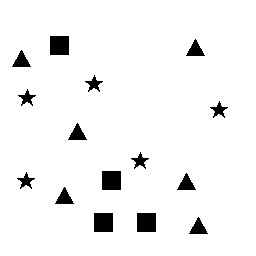
Squares: 4
Triangles: 6
Stars: 5
Total shapes: 15